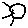
Label: sun